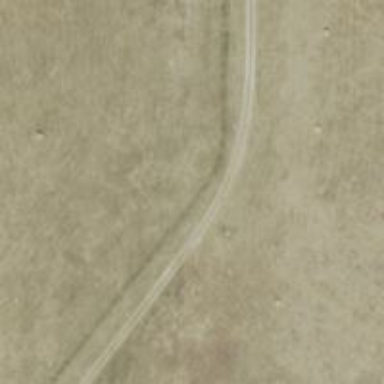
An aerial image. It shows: Service road with grade 3 tracktype.